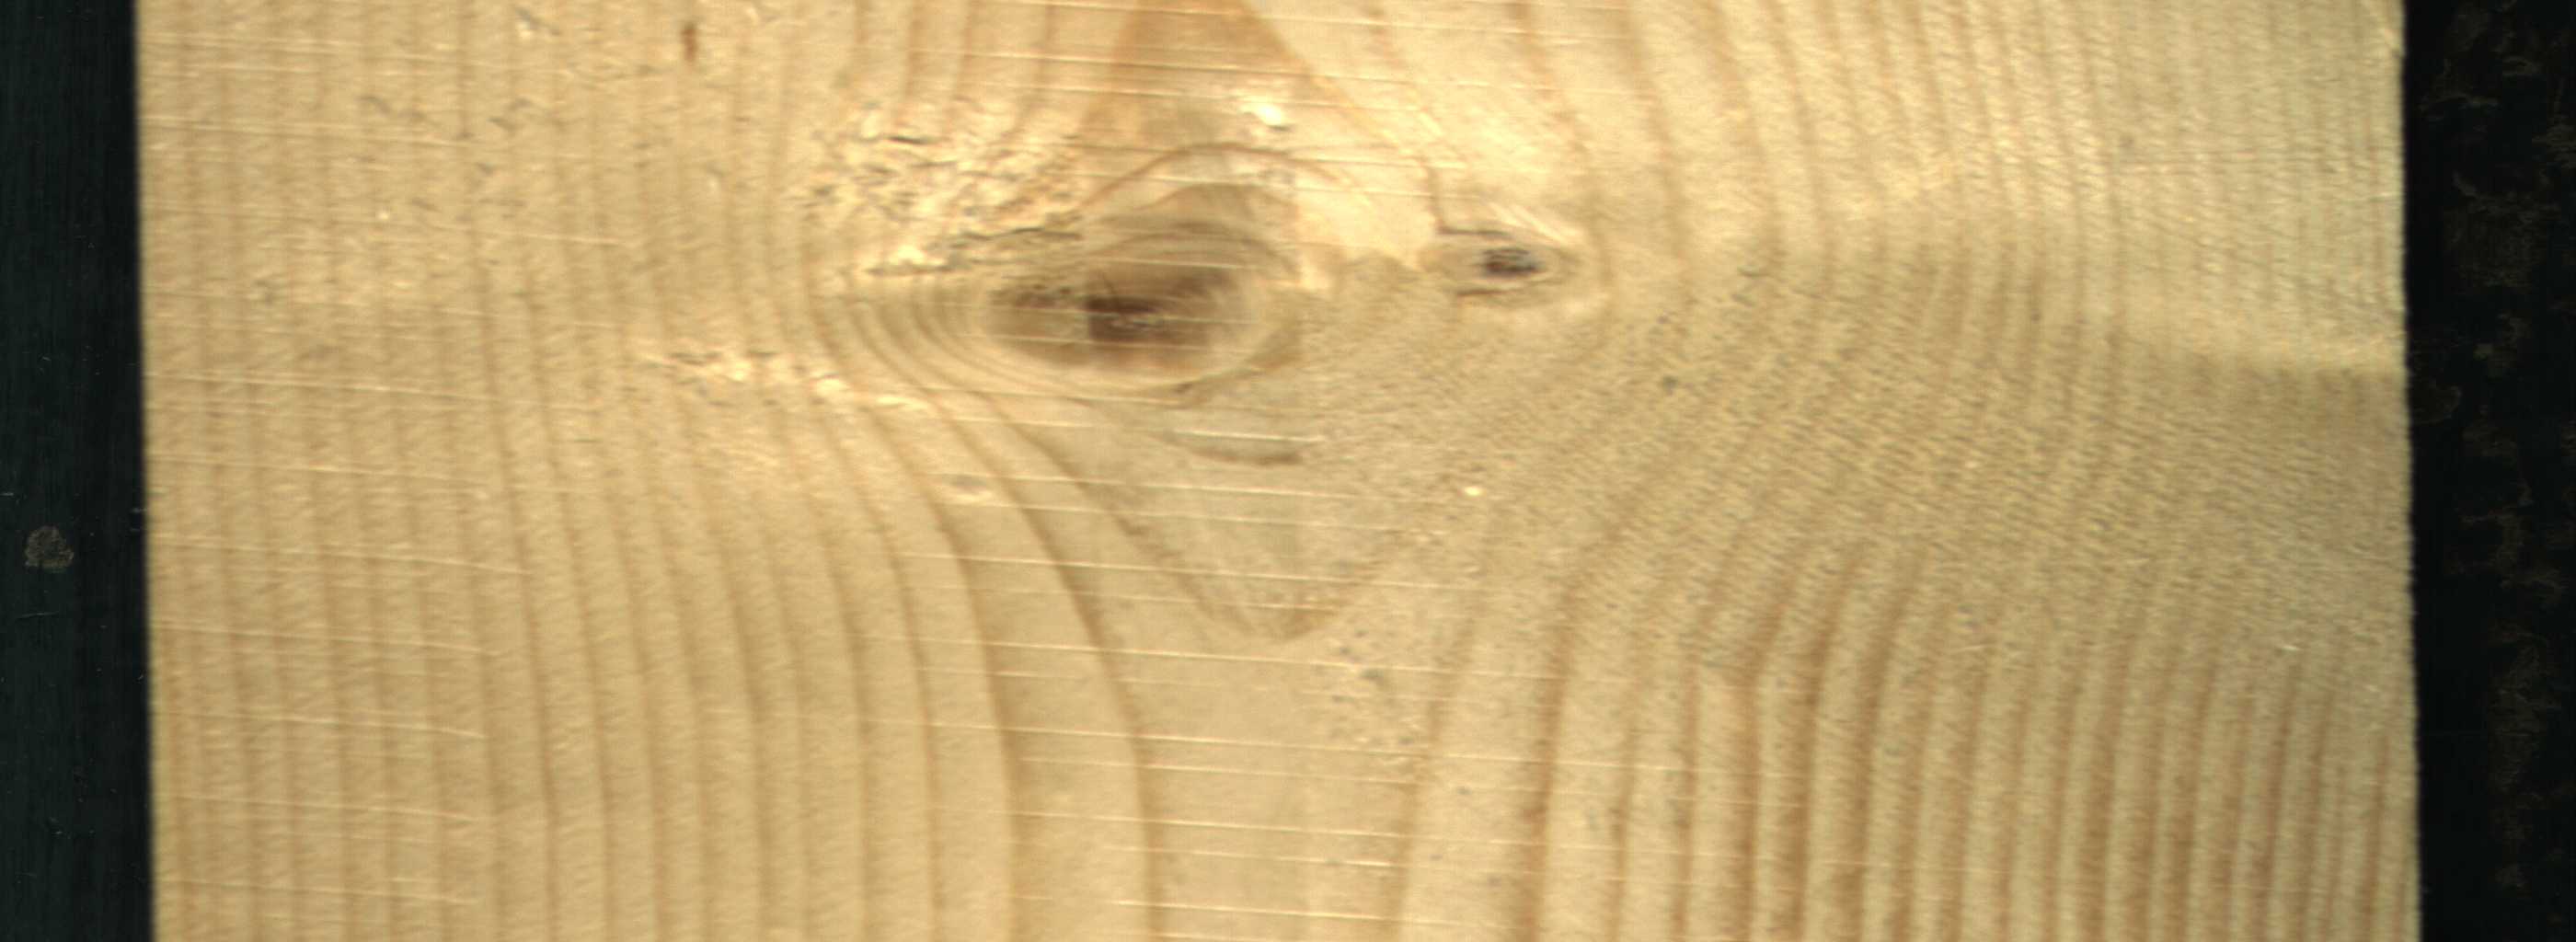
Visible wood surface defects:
Live_Knot
Live_Knot